Interaction volume radius: 5 \u00c5
Interaction volume height: 15 \u00c5
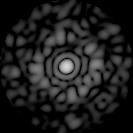
Disorder parameter: 0.8623